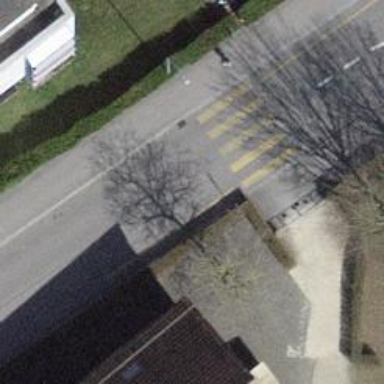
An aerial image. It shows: Marked crossing on the road.